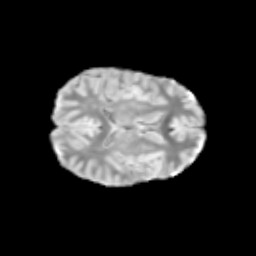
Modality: T2w
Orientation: axial
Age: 10
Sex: female
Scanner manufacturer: siemens
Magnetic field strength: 3 T
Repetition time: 3.8 s
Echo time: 0.07 s